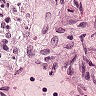
Metastatic tissue present: no